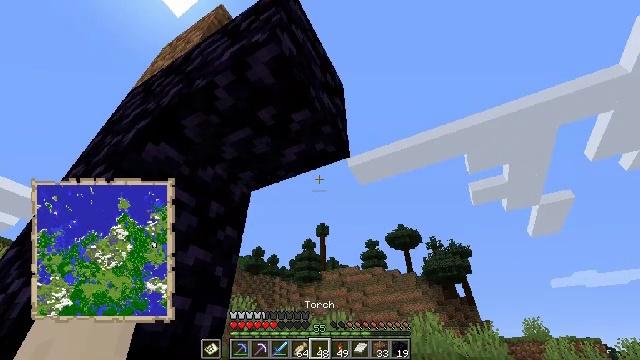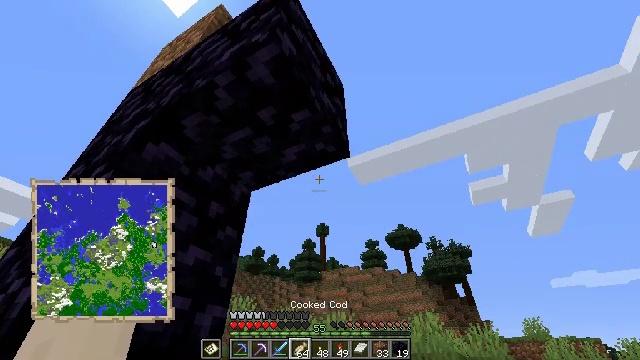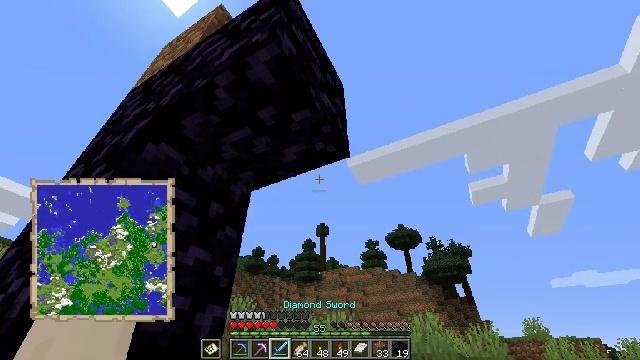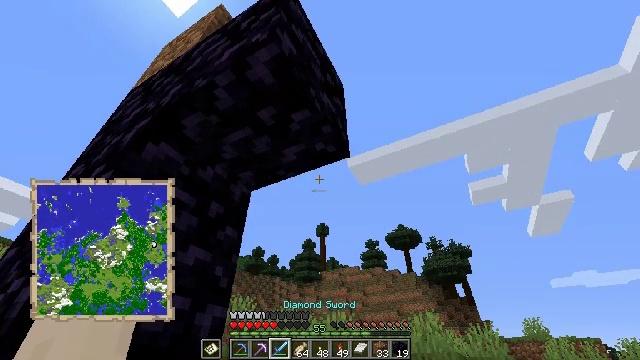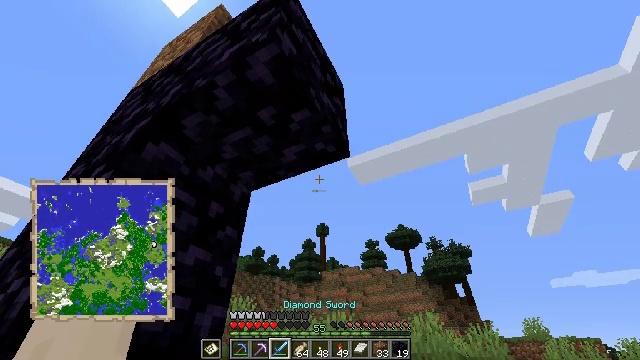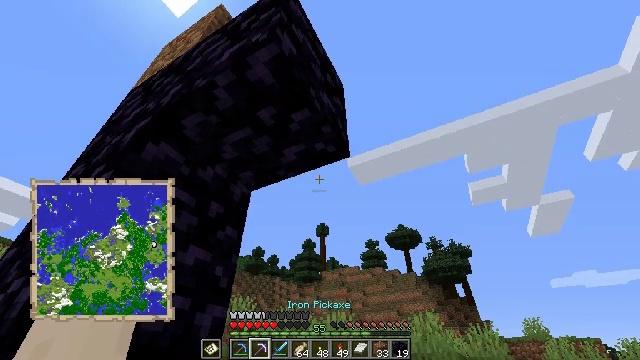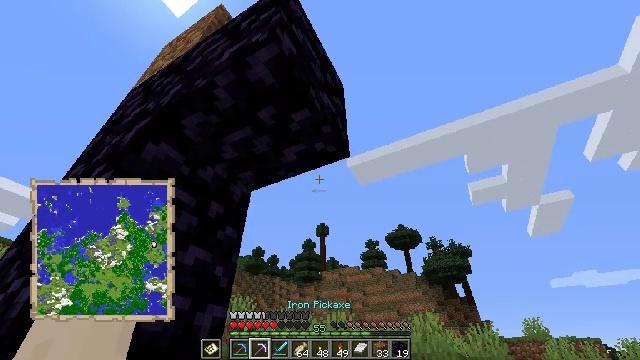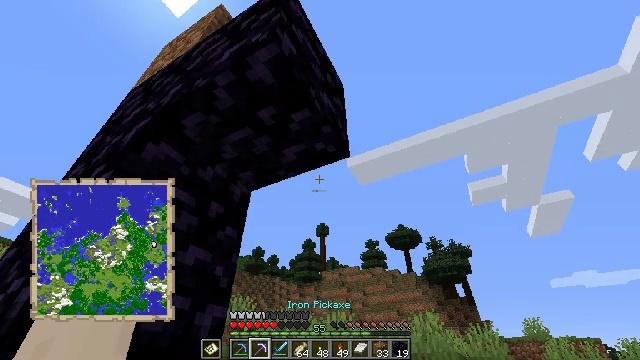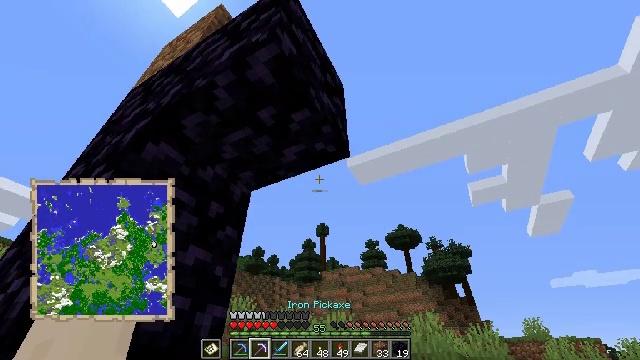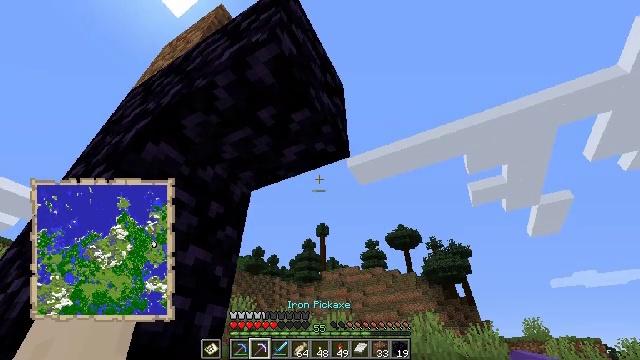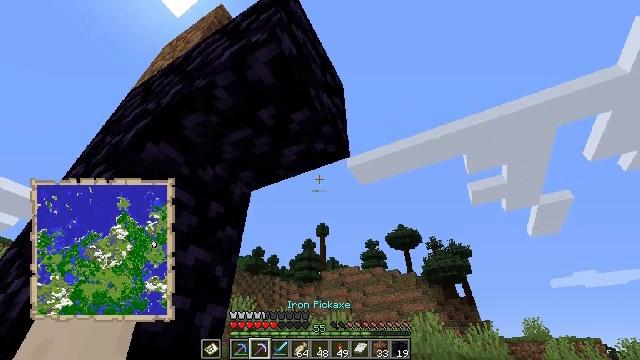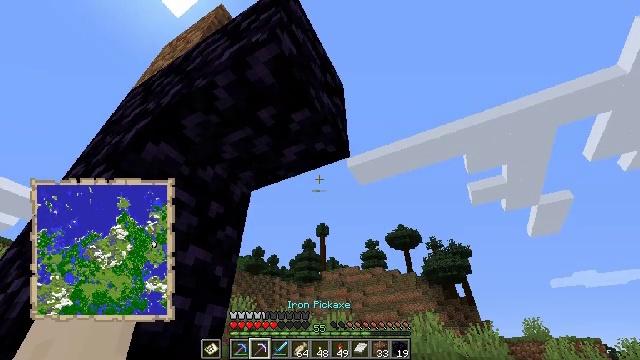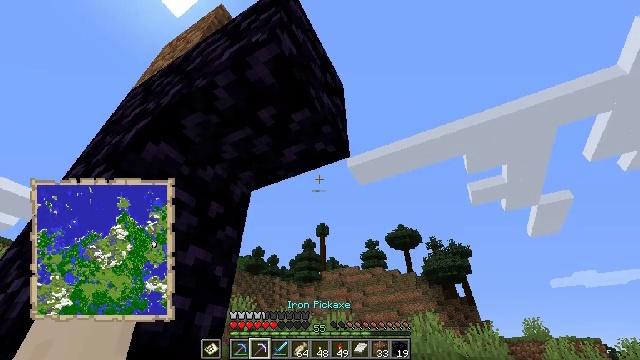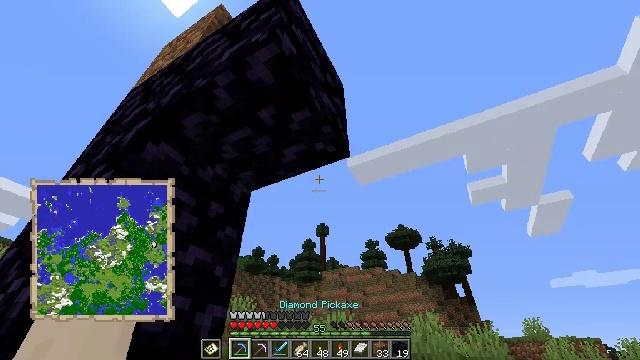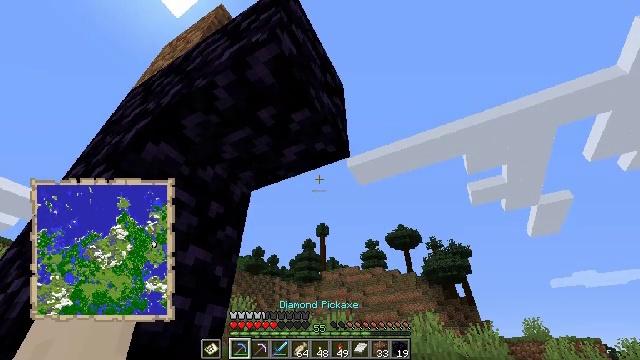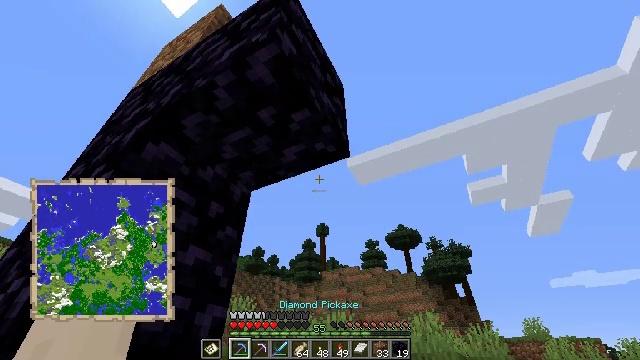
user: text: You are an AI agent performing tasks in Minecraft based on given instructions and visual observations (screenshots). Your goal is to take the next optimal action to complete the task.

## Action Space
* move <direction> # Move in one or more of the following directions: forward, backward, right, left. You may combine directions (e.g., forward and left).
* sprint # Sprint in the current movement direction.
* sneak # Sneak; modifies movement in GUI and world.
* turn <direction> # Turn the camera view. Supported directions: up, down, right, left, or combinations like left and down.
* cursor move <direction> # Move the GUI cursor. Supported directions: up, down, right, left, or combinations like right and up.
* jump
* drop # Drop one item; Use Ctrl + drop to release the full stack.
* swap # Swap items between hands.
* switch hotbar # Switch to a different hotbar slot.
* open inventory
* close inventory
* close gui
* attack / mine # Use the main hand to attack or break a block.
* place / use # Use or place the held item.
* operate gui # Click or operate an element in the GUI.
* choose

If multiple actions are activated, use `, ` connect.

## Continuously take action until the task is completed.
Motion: motion action
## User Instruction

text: Break the obsidian using a diamond or netherite pickaxe.
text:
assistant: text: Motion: no_op
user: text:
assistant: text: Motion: no_op
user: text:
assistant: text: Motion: no_op
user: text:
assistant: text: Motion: no_op
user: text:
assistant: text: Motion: no_op
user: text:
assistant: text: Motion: no_op
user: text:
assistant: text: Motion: no_op
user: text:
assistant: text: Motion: no_op
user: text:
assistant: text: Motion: no_op
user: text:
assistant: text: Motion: no_op
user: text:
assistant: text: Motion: no_op
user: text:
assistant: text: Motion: no_op
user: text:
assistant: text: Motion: no_op
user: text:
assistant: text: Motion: no_op
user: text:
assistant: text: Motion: no_op
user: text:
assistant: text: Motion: no_op
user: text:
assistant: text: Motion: no_op
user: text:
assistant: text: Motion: no_op
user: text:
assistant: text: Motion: move forward and move left, turn up
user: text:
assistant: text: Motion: move forward and move left, turn right and up
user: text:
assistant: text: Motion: turn right and up
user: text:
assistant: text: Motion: turn right and up
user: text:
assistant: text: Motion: turn right and up
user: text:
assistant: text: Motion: turn right, attack / mine
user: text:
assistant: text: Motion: attack / mine
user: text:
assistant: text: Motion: attack / mine
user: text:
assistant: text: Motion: attack / mine
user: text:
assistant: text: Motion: attack / mine
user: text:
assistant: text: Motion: turn left, attack / mine
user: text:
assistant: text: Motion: turn left, attack / mine